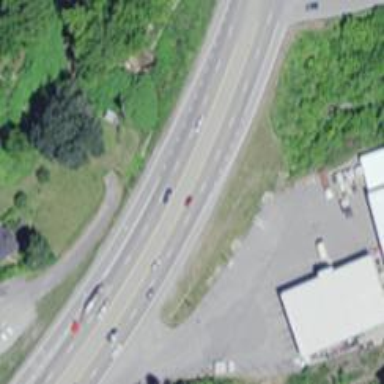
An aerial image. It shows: This image shows trunk highway that functions as expressway.